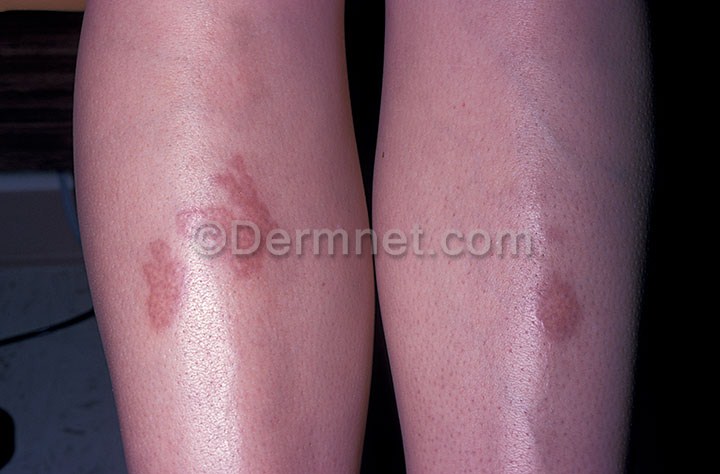
Disease: Systemic Disease